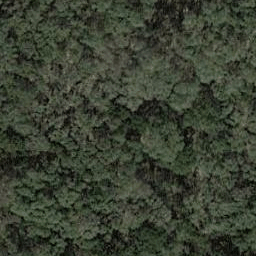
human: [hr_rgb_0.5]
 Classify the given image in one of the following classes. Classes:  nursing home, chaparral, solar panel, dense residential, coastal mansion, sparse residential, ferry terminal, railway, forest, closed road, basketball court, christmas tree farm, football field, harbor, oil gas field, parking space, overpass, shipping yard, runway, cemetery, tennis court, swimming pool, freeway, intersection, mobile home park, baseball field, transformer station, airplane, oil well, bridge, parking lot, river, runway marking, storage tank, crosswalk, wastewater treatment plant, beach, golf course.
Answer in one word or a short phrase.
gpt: forest